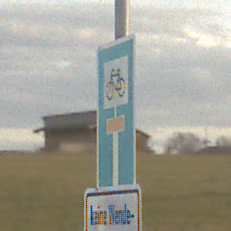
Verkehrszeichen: SackgasseRadverkehrDurchlaessig
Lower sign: HinweisGeaenderteVorfahrtVerkehrsfuehrungVerkehrsregelung3
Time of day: SunriseSunset
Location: Outdoor (Nature)
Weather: PartlyCloudy
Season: NotSpecified
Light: Natural